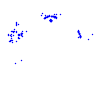
Particle: kaon